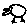
Label: bird